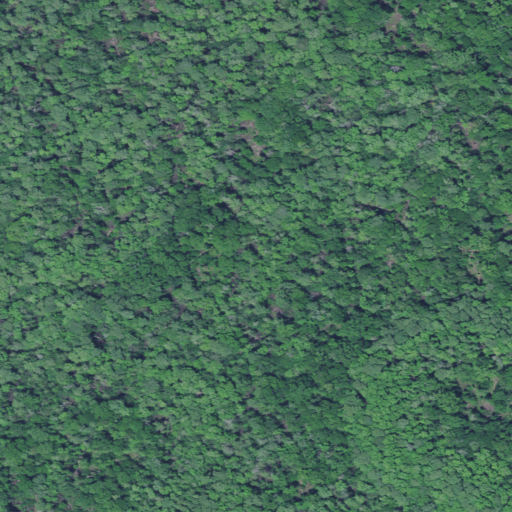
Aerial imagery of island in South Carolina named Knife Island containing woody wetlands and herbaceous wetlands